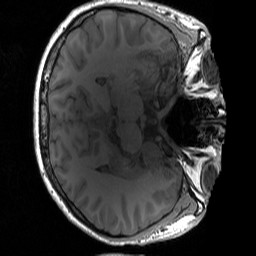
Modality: T1w
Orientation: axial
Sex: male
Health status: ill
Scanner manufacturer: siemens
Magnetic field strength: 3 T
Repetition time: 1.57 s
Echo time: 0.00275 s